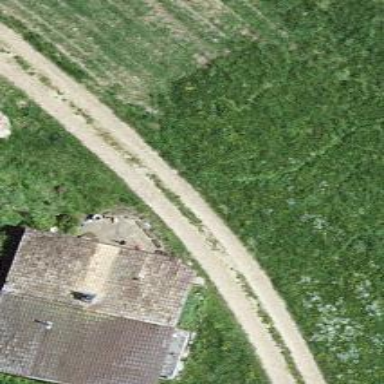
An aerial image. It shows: Gravel track with grade 2 tracktype.